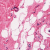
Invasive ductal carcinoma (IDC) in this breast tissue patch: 0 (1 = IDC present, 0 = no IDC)